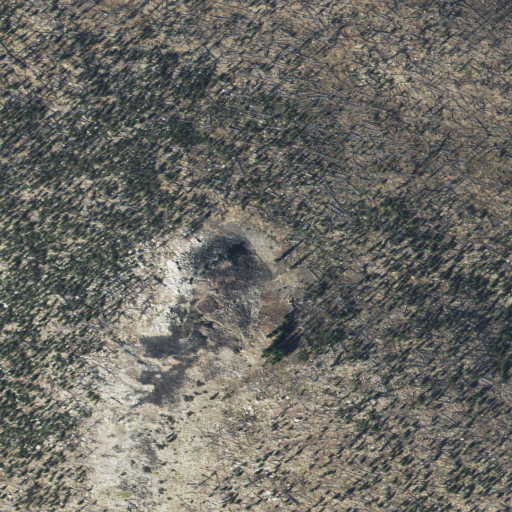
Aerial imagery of mountain in Montana named Bender Point containing shrub and grassland